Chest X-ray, AP view. Patient: 47 years old, sex M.
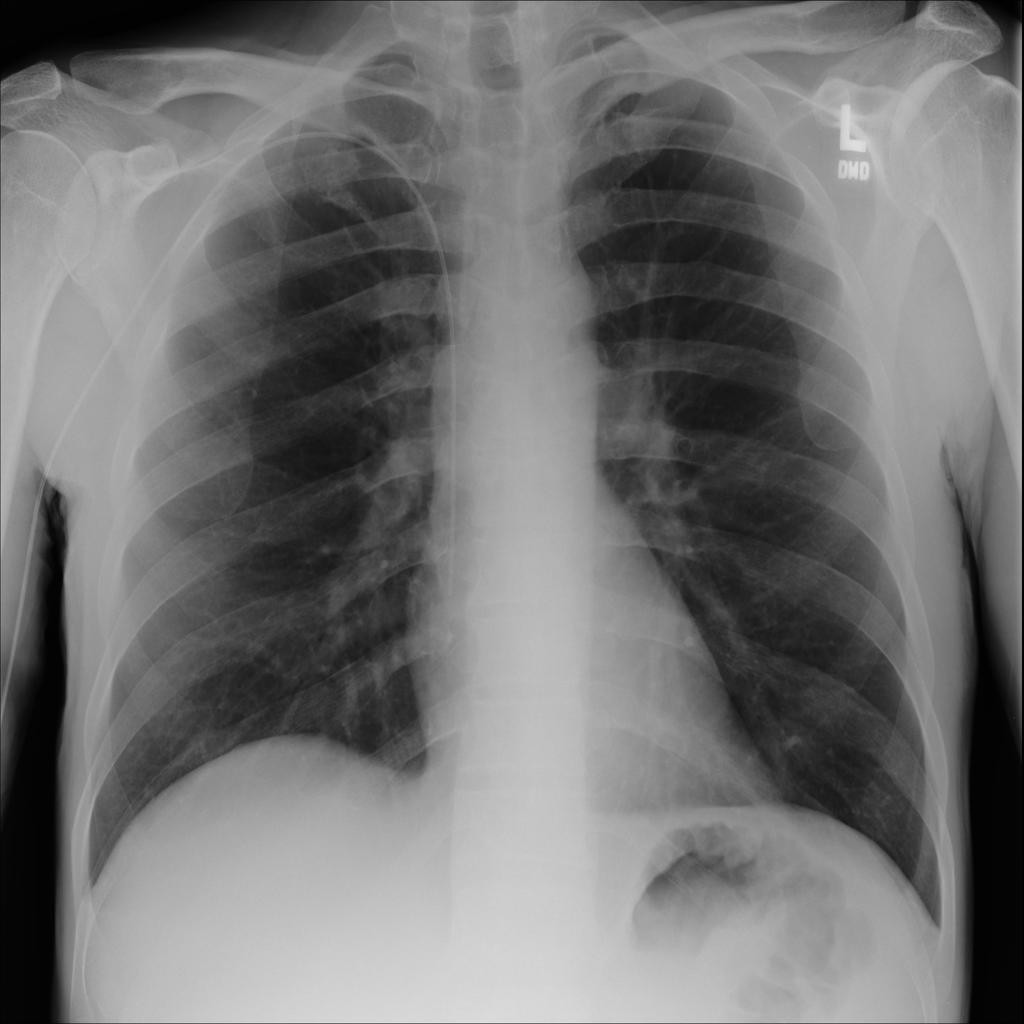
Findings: No Finding